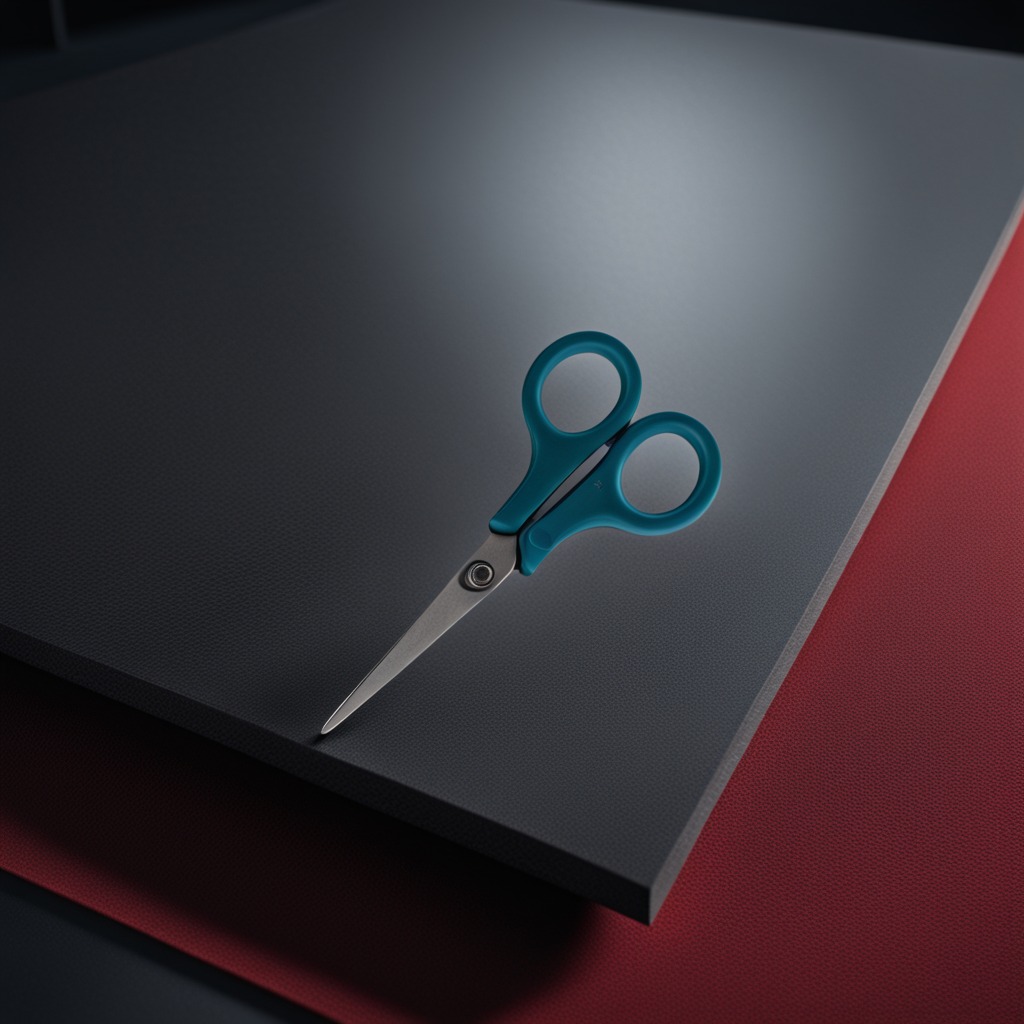
A scissor is lying on the tabletop.